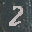
Label: 2